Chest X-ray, AP view. Patient: 58 years old, sex F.
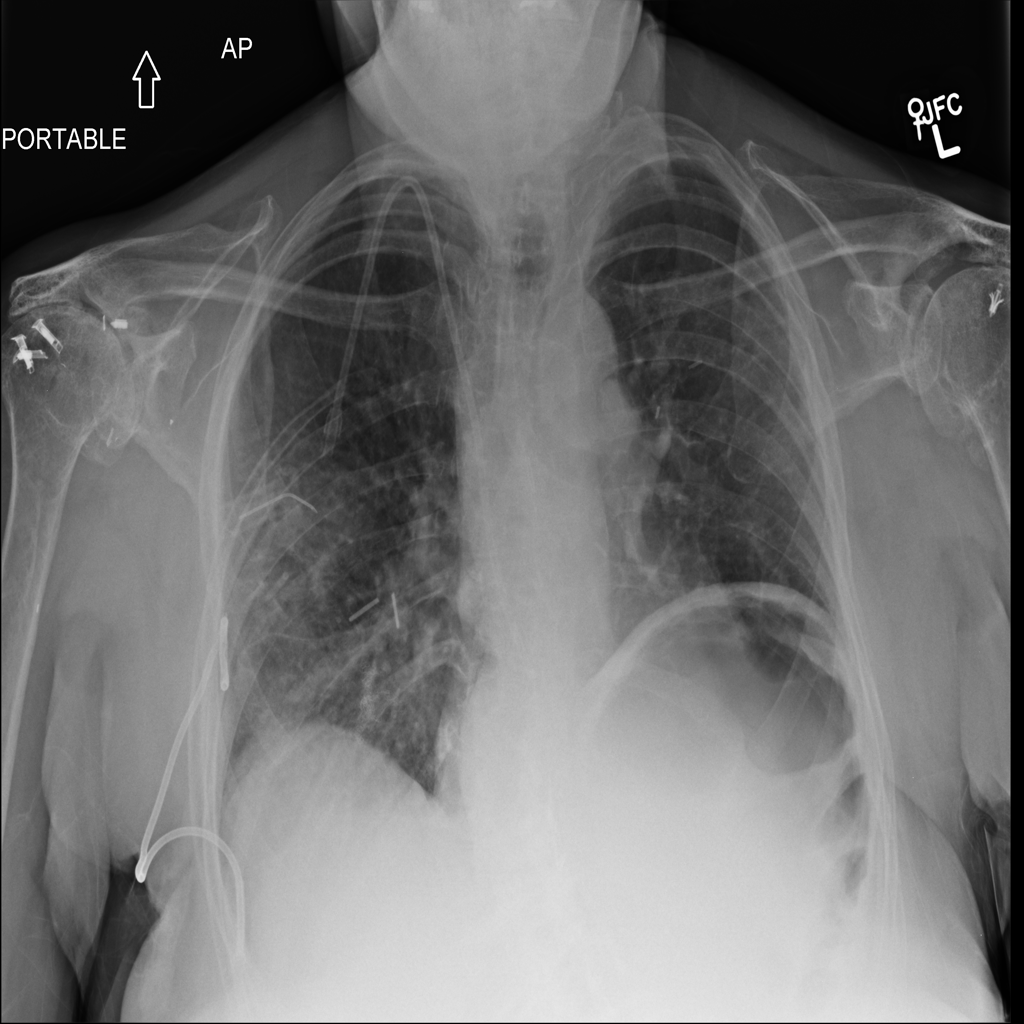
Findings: Infiltration